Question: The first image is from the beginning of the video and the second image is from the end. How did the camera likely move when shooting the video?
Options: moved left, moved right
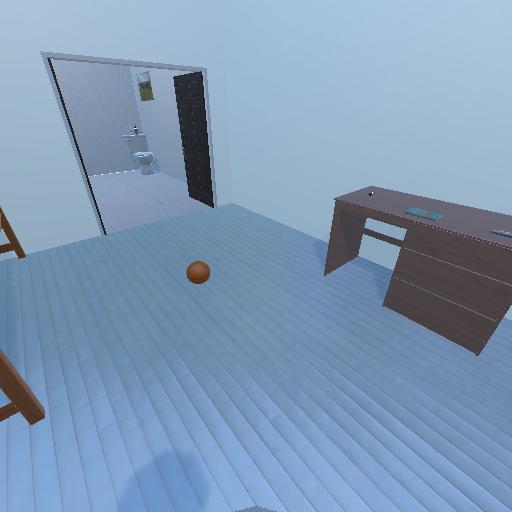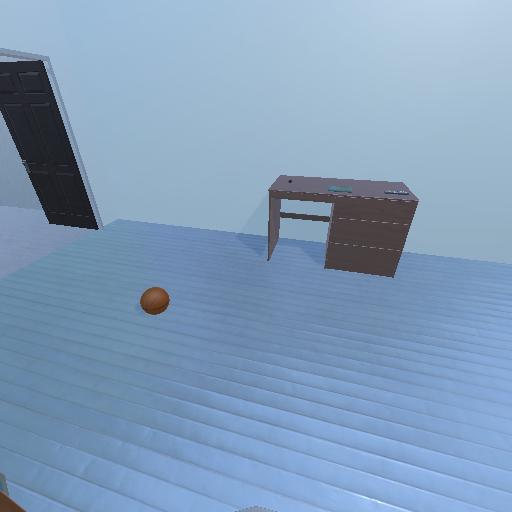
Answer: moved left